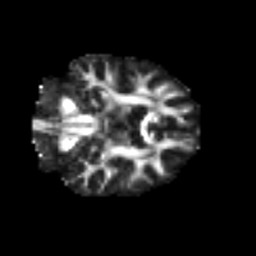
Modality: FA
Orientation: coronal
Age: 75
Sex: male
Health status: ill
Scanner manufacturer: siemens
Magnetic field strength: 3 T
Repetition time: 8.7 s
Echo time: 0.11 s